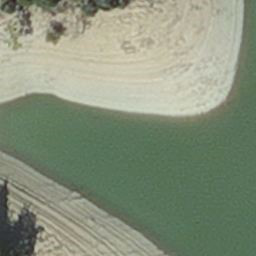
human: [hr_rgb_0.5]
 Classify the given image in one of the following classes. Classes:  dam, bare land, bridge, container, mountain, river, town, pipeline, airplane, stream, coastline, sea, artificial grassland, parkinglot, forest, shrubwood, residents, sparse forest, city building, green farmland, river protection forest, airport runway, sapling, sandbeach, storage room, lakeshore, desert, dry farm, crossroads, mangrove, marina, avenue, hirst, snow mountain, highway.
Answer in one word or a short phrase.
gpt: hirst